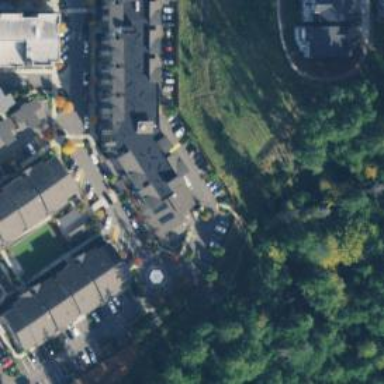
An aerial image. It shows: Living street.